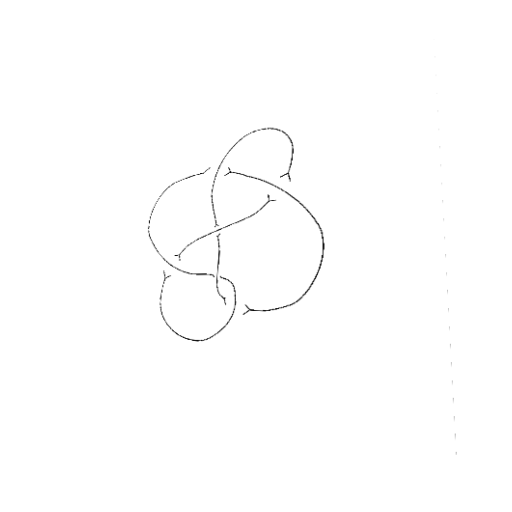
Crossing number: 6